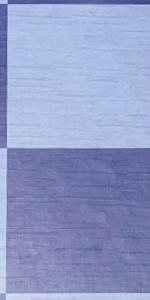
Label: Empty